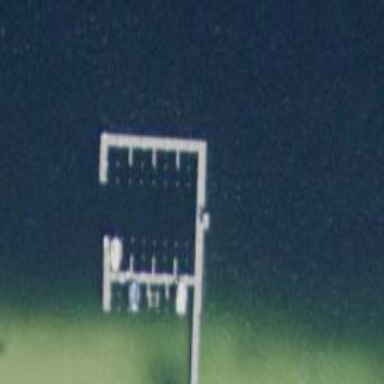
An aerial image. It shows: Man-made pier.